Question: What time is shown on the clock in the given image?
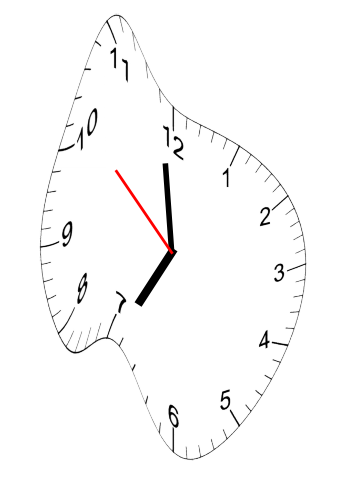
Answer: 06:58:52